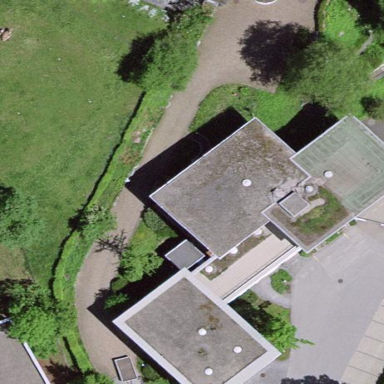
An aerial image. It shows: Clinic building.